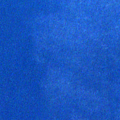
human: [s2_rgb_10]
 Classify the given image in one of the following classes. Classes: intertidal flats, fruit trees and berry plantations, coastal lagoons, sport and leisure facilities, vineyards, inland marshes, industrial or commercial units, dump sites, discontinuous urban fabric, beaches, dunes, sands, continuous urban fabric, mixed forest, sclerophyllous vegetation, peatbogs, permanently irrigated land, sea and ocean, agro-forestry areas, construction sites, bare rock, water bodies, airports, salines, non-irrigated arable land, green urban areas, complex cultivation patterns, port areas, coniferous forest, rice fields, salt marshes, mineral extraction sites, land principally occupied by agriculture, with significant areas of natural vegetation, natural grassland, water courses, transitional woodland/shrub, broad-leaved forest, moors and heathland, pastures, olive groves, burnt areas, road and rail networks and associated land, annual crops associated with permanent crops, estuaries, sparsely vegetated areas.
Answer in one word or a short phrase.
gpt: sea and ocean